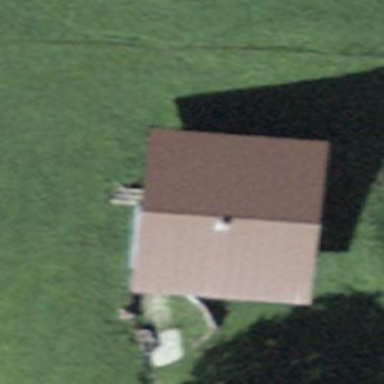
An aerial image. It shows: Cabin.